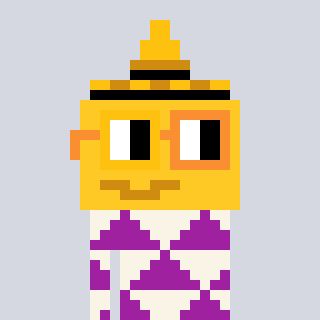
a pixel art character with square yellow and orange glasses, a mustard-shaped head and a magenta-colored body on a cool background